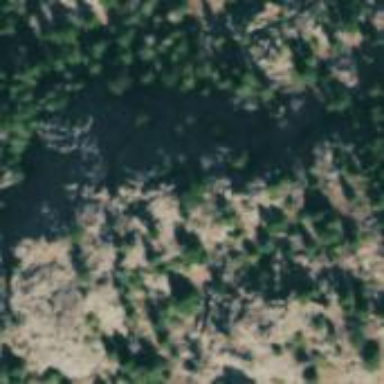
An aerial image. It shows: Landscape dominated by bare rock.